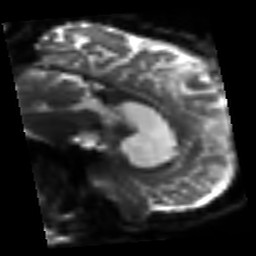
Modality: sbref
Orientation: sagittal
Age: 67
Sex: male
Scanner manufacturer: siemens
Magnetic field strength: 3 T
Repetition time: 3.2 s
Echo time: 0.081 s